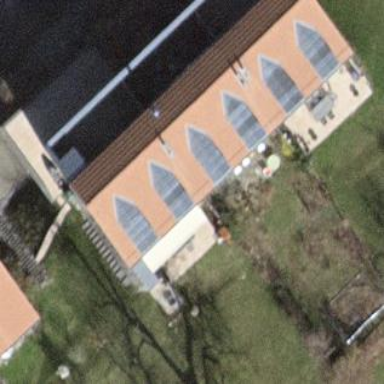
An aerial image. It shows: Terrace building.